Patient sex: M
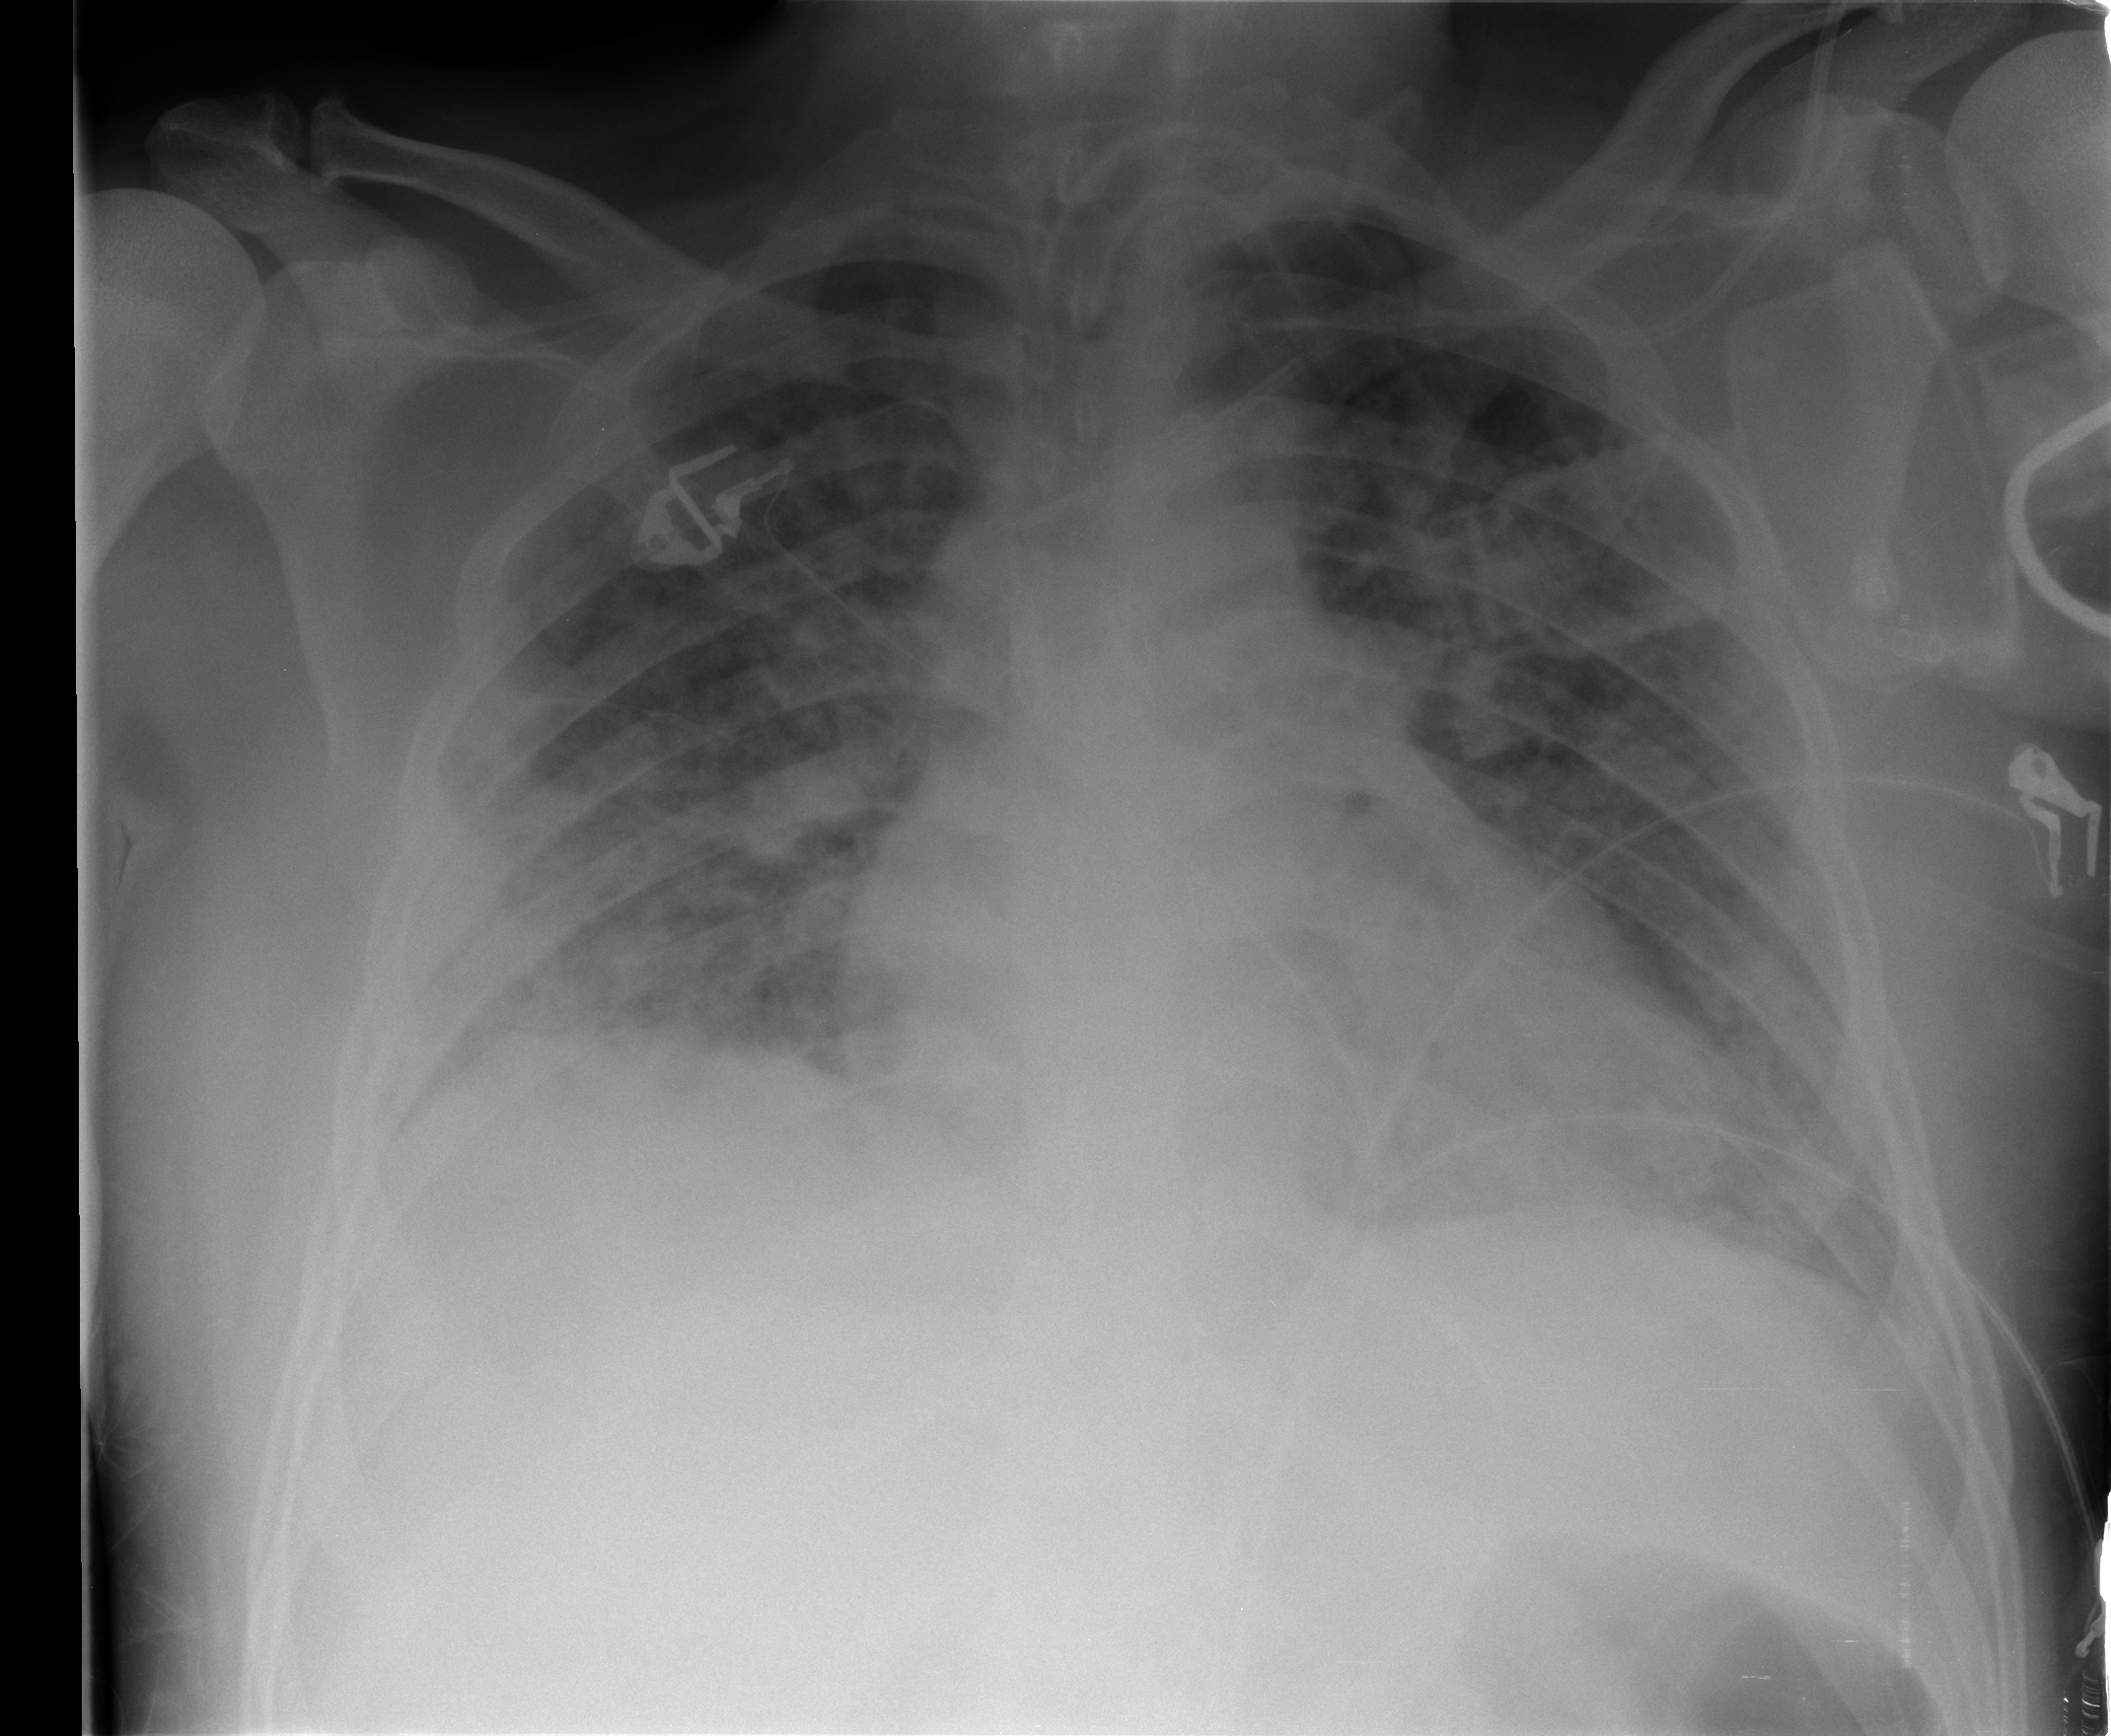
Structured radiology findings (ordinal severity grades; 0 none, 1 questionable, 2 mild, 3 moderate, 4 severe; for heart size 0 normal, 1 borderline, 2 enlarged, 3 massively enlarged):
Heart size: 1
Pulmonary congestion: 1
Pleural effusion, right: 2
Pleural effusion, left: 2
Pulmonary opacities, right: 4
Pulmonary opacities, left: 4
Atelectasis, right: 2
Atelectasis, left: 2